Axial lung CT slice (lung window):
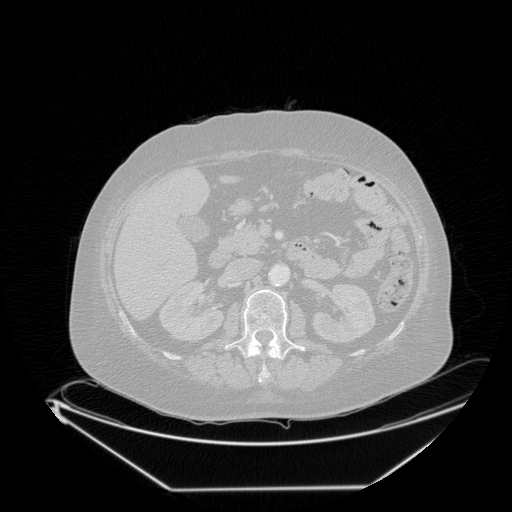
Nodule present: no